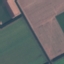
Land use / land cover class: AnnualCrop